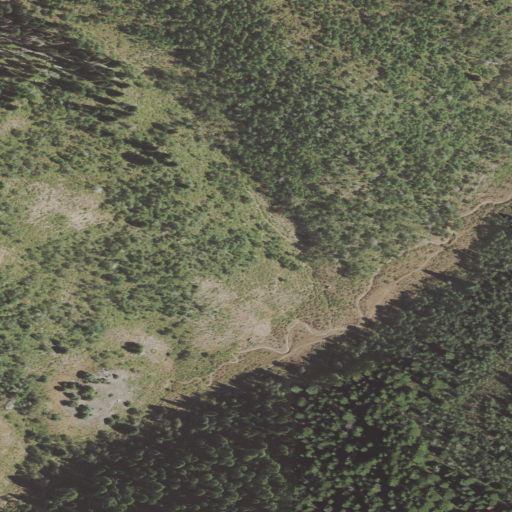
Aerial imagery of valley in Utah named Big Daley containing deciduous forest, evergreen forest, and shrub